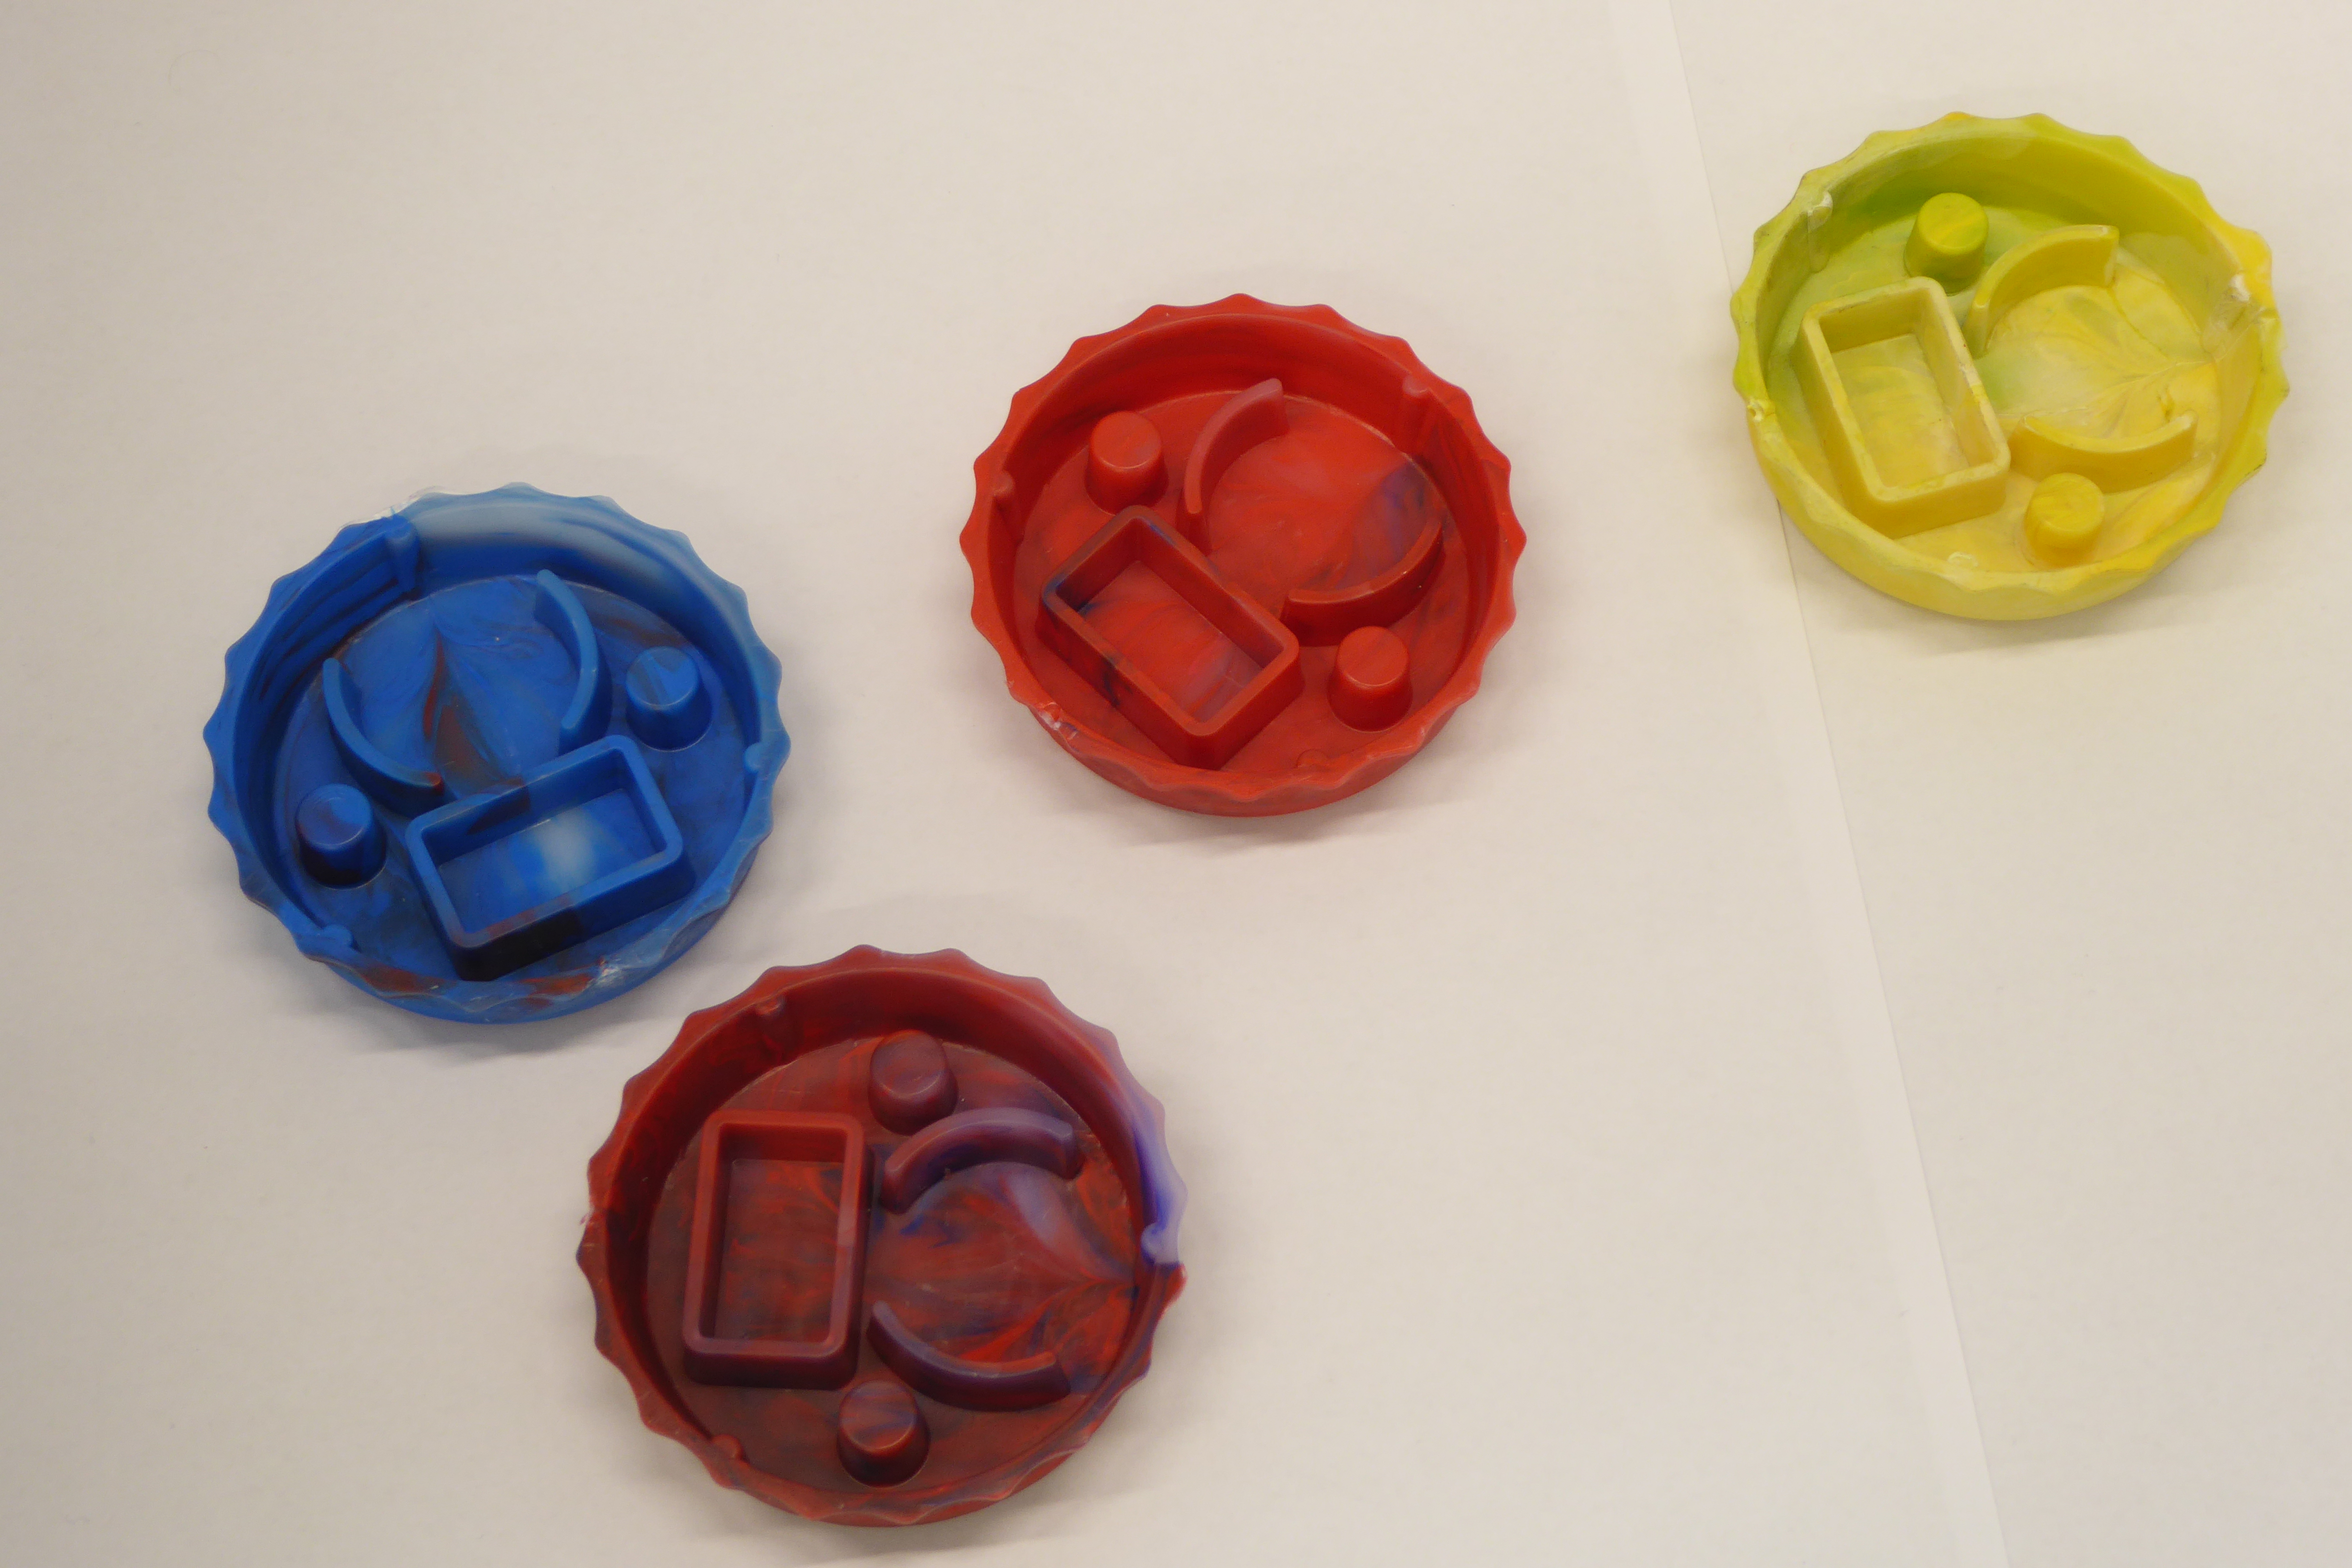
Label: Bottle Opener - Cover